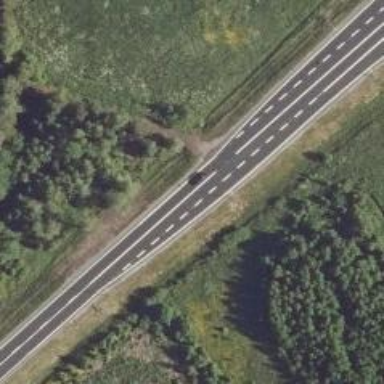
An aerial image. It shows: Asphalt trunk highway.